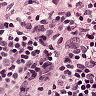
Metastatic tissue present: no